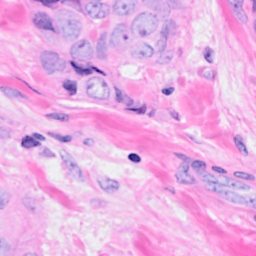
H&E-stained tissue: Breast